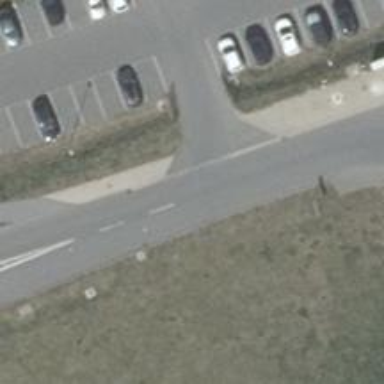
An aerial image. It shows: Asphalt parking aisle off service road.